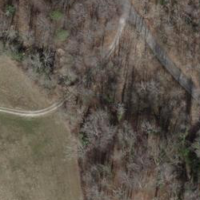
EUNIS habitat code: 41
Species observed at this site:
Polyommatus icarus